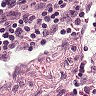
Metastatic tissue present: no